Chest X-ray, AP view. Patient: 19 years old, sex M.
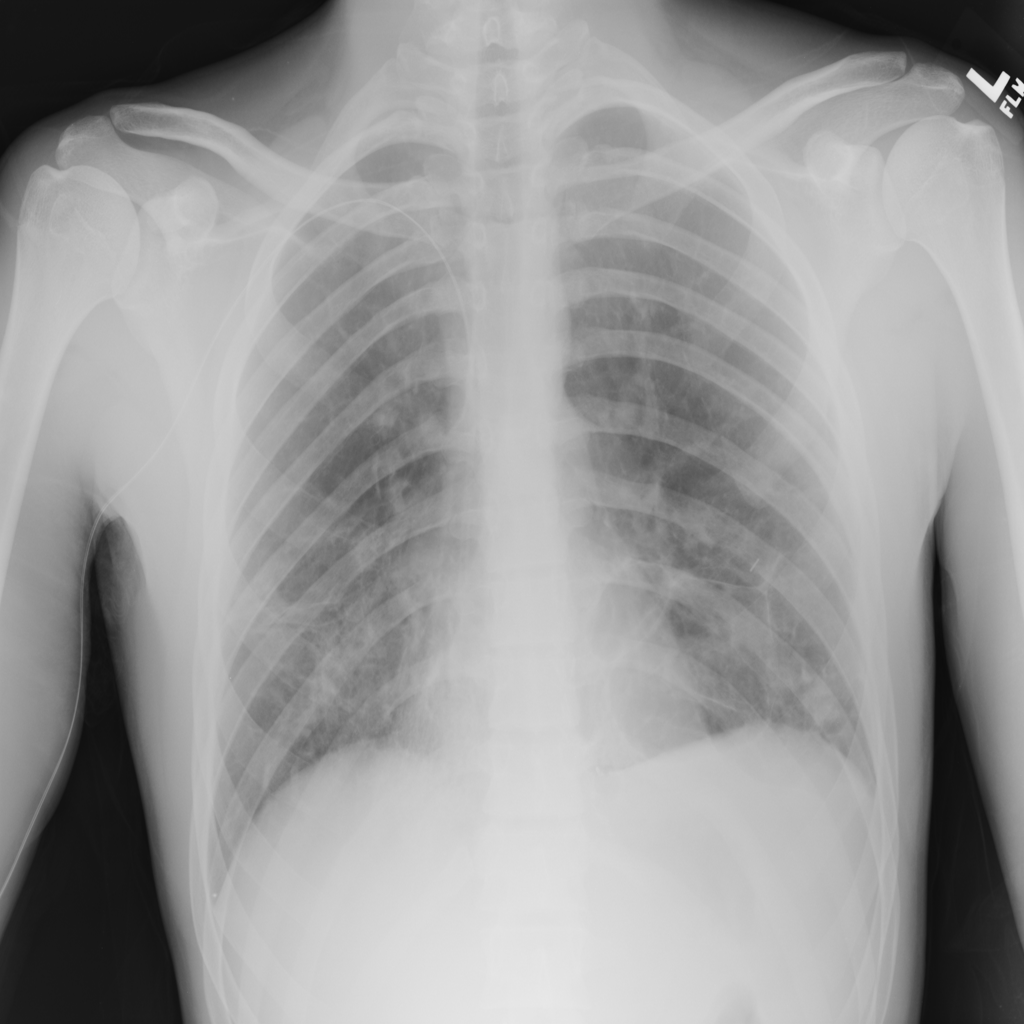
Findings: Consolidation